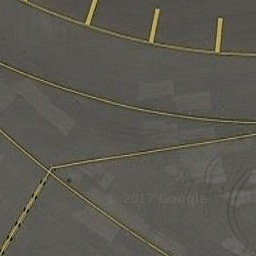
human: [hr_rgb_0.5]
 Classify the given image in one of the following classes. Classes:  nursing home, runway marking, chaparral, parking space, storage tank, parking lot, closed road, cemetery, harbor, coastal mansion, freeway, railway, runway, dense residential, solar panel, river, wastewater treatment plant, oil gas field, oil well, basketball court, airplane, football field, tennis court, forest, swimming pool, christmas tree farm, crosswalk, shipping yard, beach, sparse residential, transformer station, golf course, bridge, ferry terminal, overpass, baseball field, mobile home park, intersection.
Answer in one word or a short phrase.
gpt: runway marking